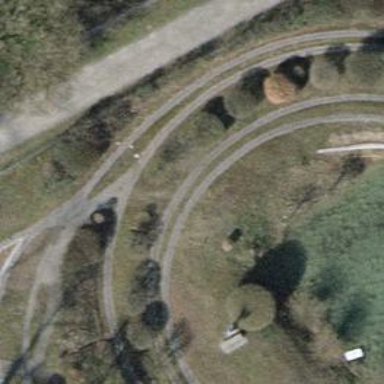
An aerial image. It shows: Miniature railway.